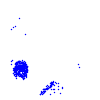
Particle: electron